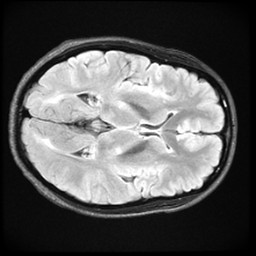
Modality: FLAIR
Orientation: axial
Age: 21
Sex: female
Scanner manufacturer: ge
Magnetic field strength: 3 T
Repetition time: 11 s
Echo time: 0.1497 s